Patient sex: M
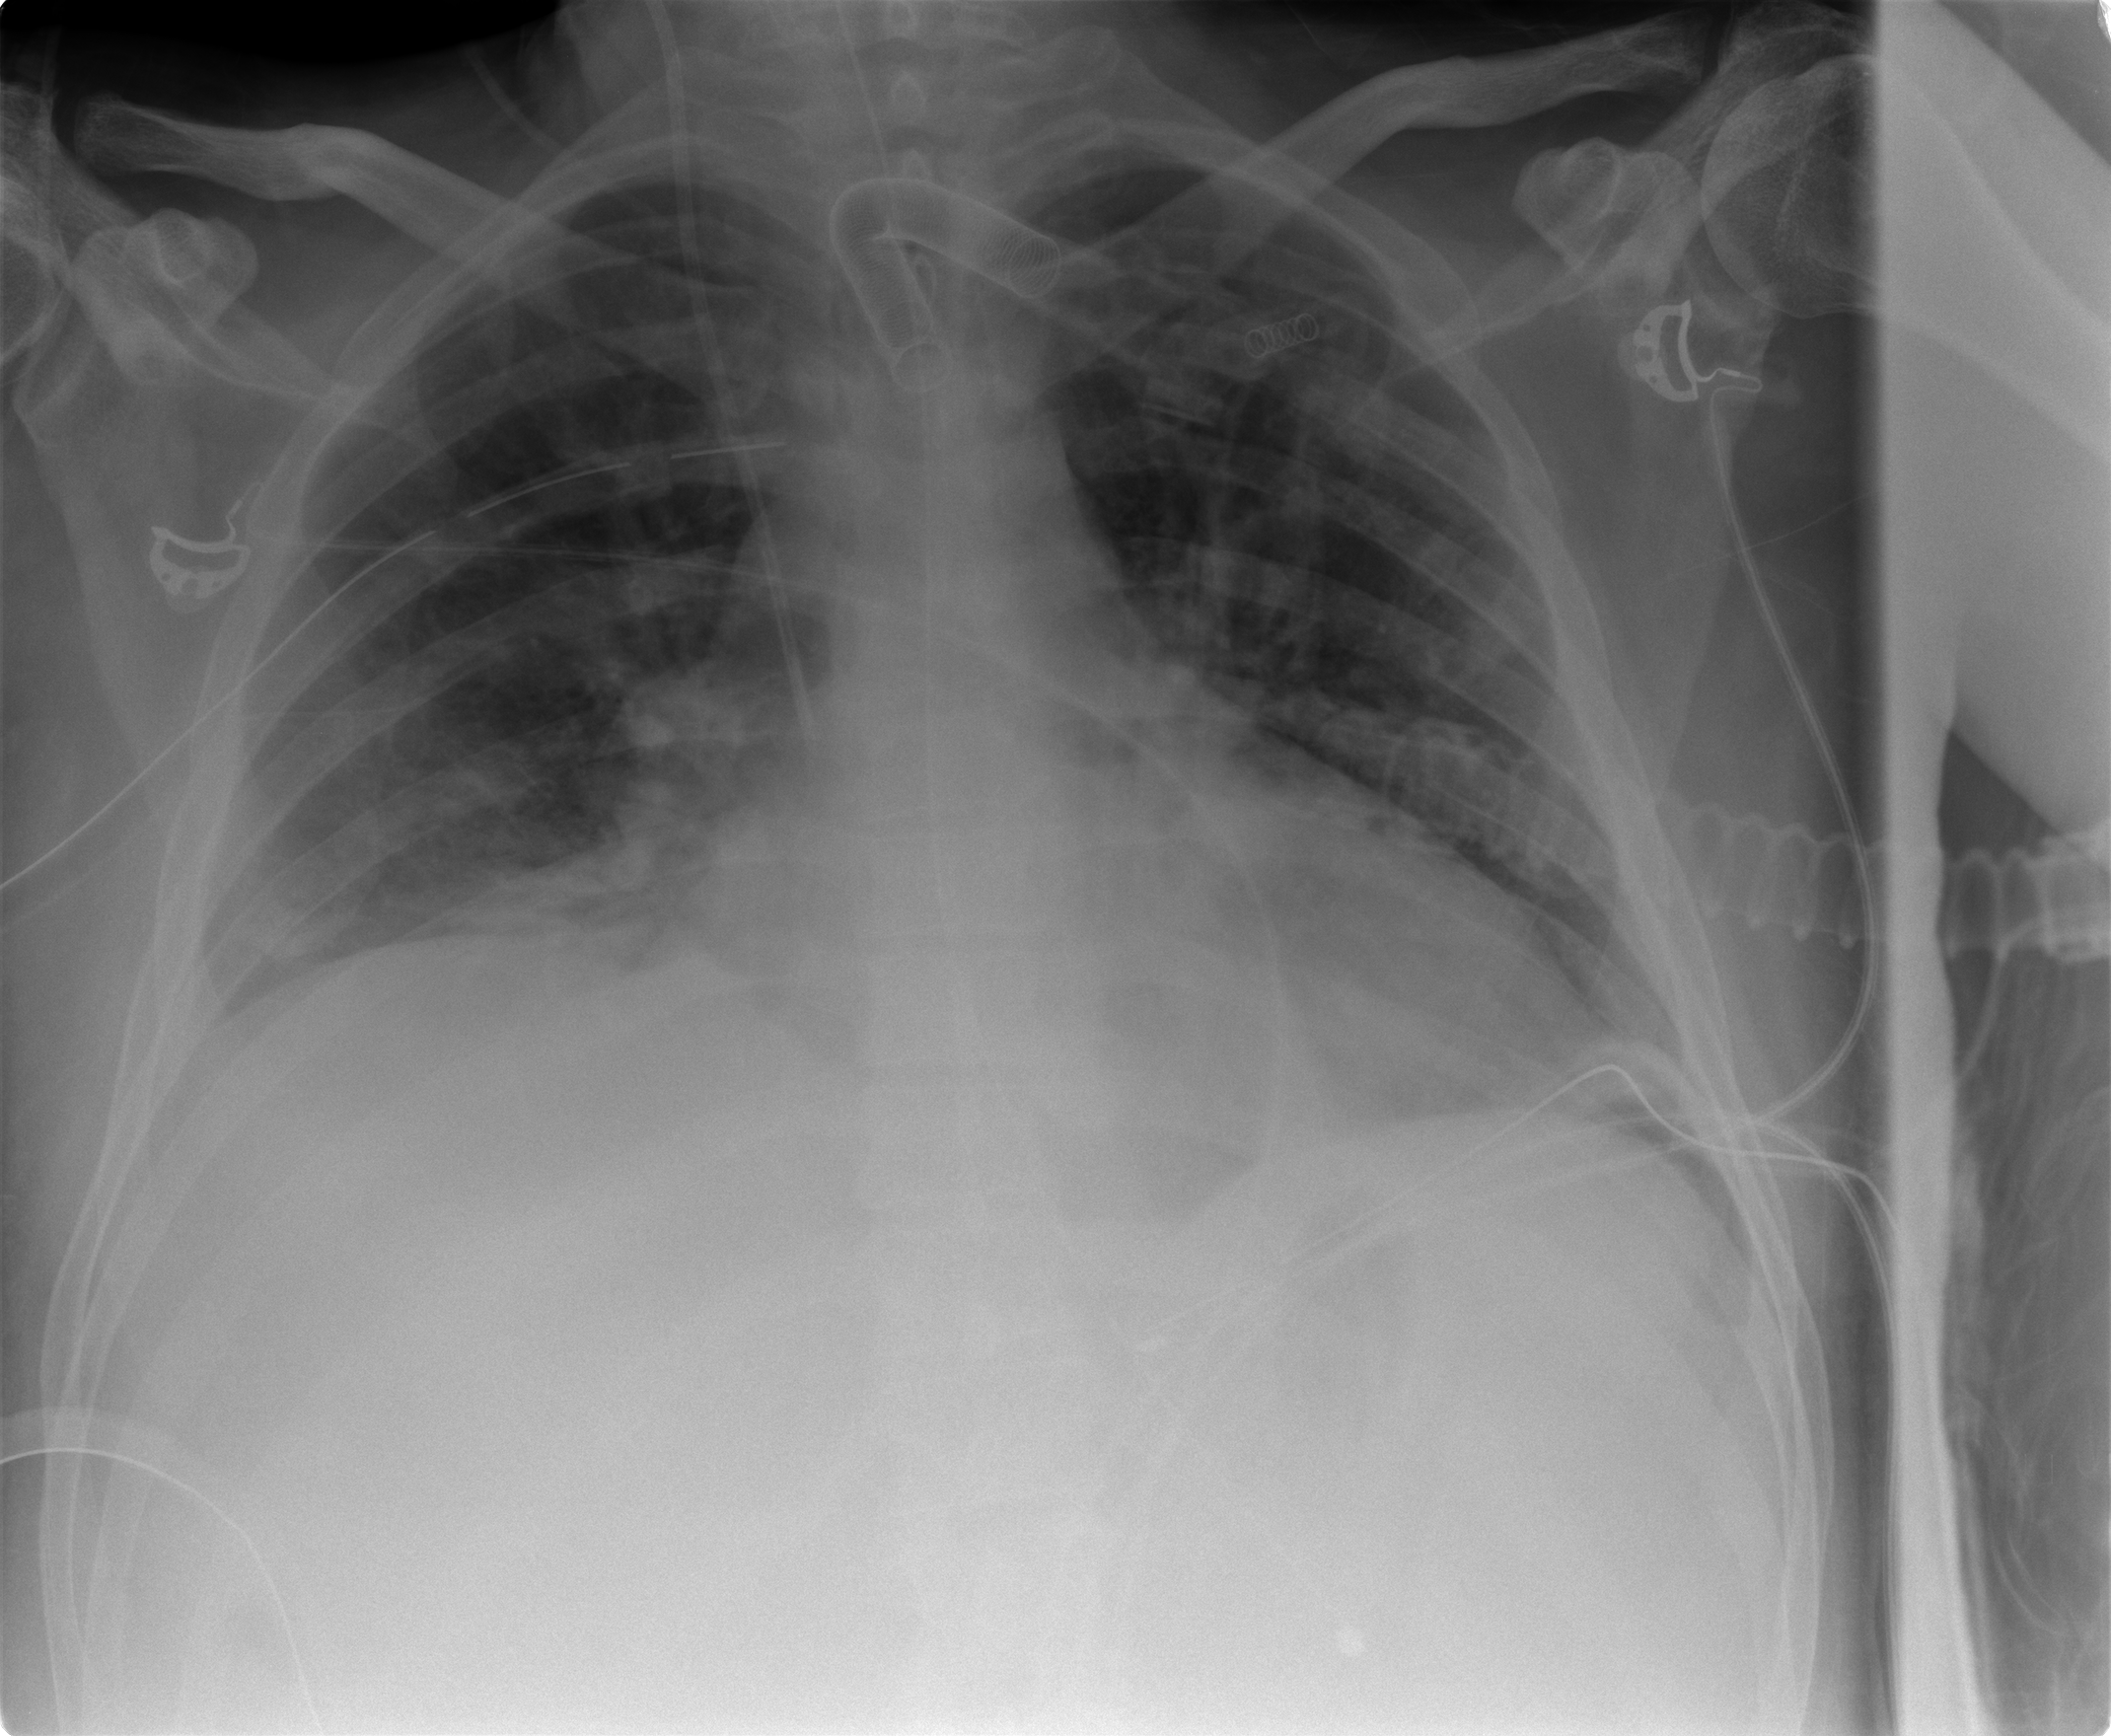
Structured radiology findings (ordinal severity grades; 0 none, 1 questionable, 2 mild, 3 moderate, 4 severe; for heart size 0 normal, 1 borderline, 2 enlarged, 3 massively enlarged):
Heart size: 1
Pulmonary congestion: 2
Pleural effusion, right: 1
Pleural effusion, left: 0
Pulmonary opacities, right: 2
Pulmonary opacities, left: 1
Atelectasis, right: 2
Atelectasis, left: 2